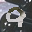
Label: 9